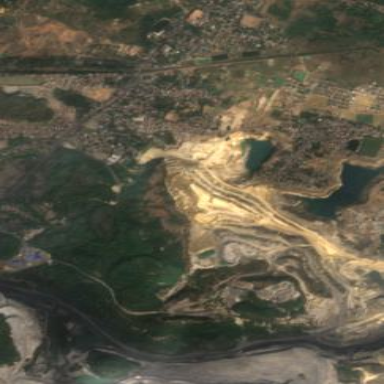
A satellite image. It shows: Spoil heap that is man-made.